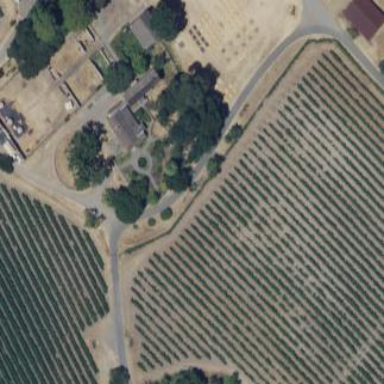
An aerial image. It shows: Vineyard where grapes are grown.